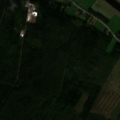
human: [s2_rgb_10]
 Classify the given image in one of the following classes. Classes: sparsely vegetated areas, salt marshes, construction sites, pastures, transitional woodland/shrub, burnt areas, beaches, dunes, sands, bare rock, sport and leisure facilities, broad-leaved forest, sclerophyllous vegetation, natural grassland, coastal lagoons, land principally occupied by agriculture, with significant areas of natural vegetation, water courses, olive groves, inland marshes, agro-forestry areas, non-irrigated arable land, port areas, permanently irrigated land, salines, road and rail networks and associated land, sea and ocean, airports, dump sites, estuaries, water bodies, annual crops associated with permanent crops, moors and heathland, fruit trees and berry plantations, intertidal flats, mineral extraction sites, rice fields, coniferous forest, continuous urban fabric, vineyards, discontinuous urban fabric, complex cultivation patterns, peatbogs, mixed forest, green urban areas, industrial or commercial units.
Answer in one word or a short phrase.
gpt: non-irrigated arable land, land principally occupied by agriculture, with significant areas of natural vegetation, coniferous forest